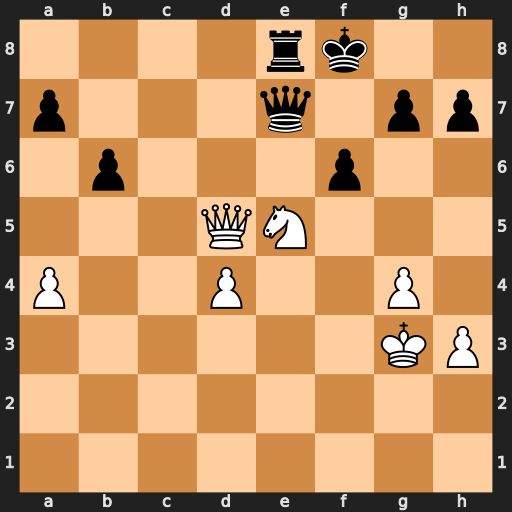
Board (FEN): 4rk2/p3q1pp/1p3p2/3QN3/P2P2P1/6KP/8/8
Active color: w
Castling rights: -
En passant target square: -
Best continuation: Nd7+ Qxd7 Qxd7